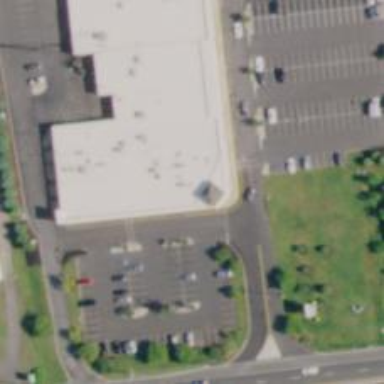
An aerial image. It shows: Convenience shop.